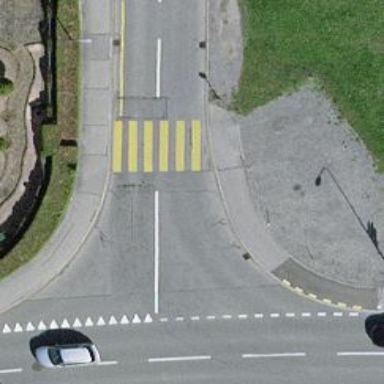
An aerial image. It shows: Zebra crossing on the road.